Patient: sex F, age 62
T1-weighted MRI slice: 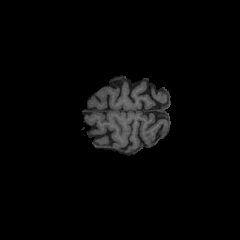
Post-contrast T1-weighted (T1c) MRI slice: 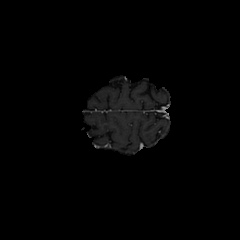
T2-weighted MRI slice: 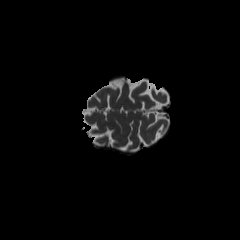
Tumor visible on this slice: no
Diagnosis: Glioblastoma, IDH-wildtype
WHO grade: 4